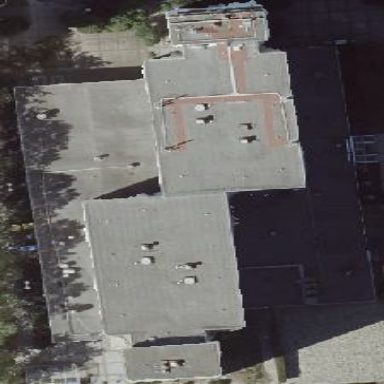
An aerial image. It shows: Hotel with flat roof.